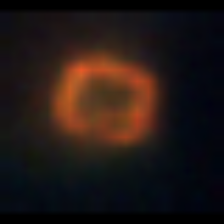
Taxon: NanoPlankton
Group: Other